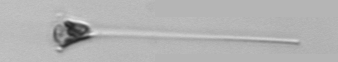
Label: Asterionellopsis_glacialis